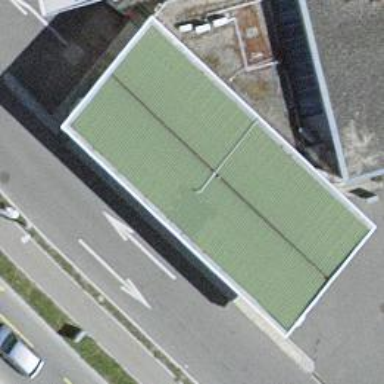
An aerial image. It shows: View of roof of building.